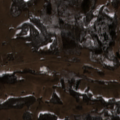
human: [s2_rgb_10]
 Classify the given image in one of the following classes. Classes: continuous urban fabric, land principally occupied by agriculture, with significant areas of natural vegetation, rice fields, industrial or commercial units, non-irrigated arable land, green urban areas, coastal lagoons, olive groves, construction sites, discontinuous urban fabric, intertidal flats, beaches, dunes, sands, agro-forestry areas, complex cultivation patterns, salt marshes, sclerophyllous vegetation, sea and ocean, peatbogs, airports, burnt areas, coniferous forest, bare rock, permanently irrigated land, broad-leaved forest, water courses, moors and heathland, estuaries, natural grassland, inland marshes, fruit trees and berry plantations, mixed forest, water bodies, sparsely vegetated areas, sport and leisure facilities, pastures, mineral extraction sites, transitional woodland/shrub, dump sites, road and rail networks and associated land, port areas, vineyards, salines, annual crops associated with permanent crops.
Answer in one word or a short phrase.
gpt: pastures, land principally occupied by agriculture, with significant areas of natural vegetation, broad-leaved forest, mixed forest, transitional woodland/shrub